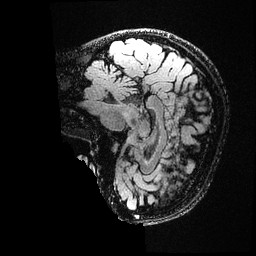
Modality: FLAIR
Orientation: sagittal
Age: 51
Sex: female
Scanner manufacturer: ge
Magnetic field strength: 3 T
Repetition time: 4.802 s
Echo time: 0.1157 s